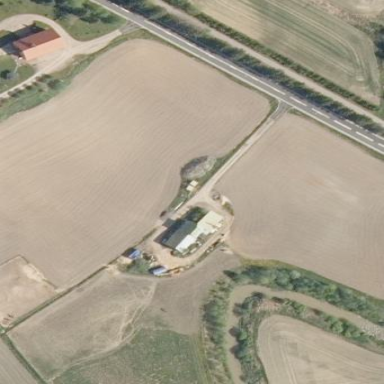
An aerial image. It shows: Farmyard area.